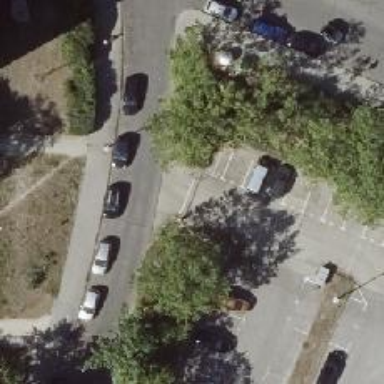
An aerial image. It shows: Concrete parking aisle designated as service road.